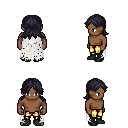
a pixel art fantasy rpg character, male body template, human, dark skin, white tattered cape, gold greaves, raven loose hair, black shoes, four views (front, back, left, right), 2x2 character sprite sheet, small pixel art, hard edges, no anti-aliasing